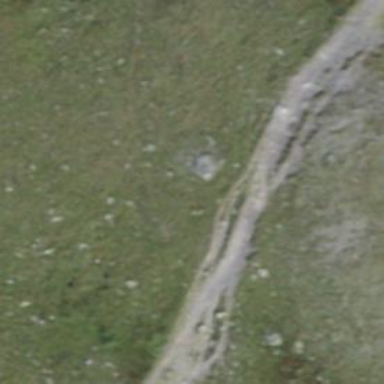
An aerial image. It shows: Path with excellent visibility for trail.